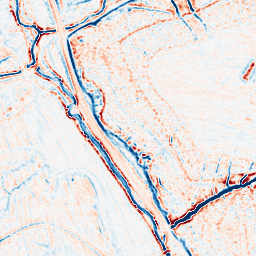
Category: edge_preserving
Decomposition family: bilateral
Decomposition parameters: d: 9
sigma_color: 25
sigma_space: 75
Upsampling method: linear_exact
Upsampling parameters: scale: 2
Upsampling scale: 2